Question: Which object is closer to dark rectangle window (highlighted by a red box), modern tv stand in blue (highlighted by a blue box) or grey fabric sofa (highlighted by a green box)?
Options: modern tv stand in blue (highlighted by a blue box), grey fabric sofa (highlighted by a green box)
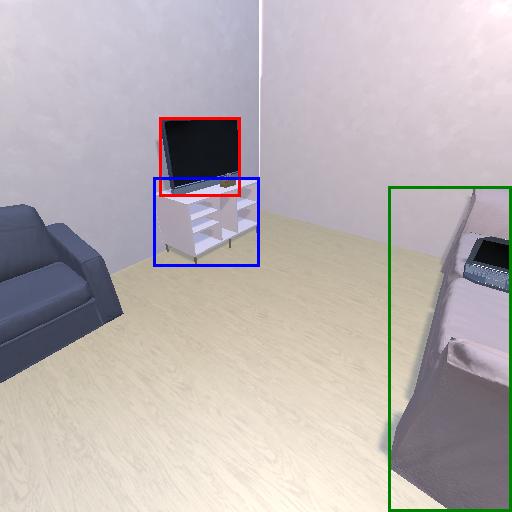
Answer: modern tv stand in blue (highlighted by a blue box)